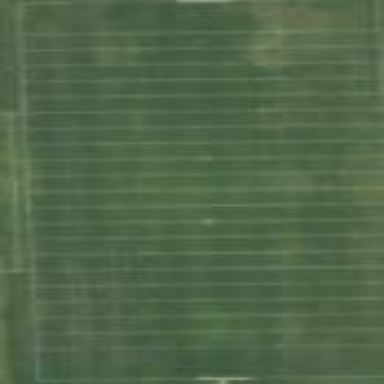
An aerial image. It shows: American football pitch for leisure and sport activities.